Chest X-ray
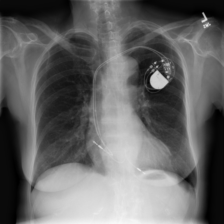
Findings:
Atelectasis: negative
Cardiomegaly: negative
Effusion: negative
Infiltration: negative
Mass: negative
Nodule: negative
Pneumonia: negative
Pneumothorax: negative
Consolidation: negative
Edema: negative
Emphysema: negative
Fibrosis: negative
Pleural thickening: negative
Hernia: negative